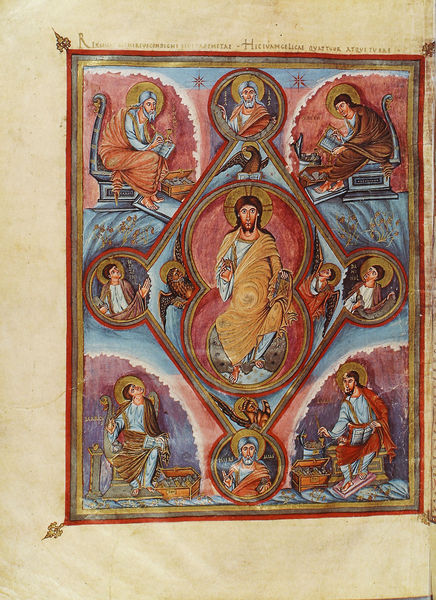
Titel: Vivian Bibel, Die erste Bibel des Karls des Kahlen
Standort: Herkunftsort: Tours, Kloster von Saint-Martin (EU - F)
Institution: Paris, Bibliothèque Nationale
Schlagwörter: adler, blau, gemälde, hand, mann, gelb, sitzen, männer, stuhl, zeichnung, rot, tuch, teppich, bart, wand, johannes, rahmen, erde, gold, sessel, sitzend, vater, engel, farbig, schrift, farbe, lila, thron, thomas, vier, truhe, buch, seite, illustration, kiste, buchseite, pergament, raute, heiligenschein, christus, jesus, mittelalter, segen, rechteckig, heilige, jünger, stier, welt, petrus, sohn, latein, halo, mandorla, apostel, buchmalerei, evangelist, evangelium, evangelisten, evangeliar, lukas, matthäus, leben christi, simon, paulus, tomas, vier evangelisten